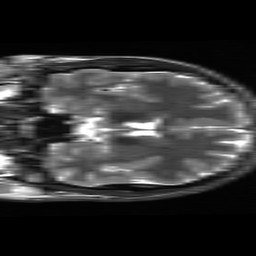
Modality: T2w
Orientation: coronal
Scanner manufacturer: ge
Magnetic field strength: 3 T
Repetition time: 6.255 s
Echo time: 0.1014 s